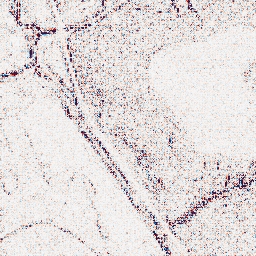
Category: wavelet
Decomposition family: wavelet_reverse_biorthogonal
Decomposition parameters: wavelet: rbio1.3
level: 1
Upsampling method: sinc_blackman
Upsampling parameters: scale: 2
kernel_size: 16
Upsampling scale: 2